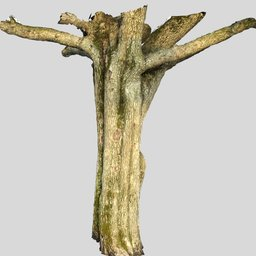
Label: nature